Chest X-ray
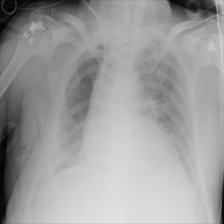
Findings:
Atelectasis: negative
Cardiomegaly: negative
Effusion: negative
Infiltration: positive
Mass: negative
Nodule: negative
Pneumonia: negative
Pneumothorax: negative
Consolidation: negative
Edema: negative
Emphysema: negative
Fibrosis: negative
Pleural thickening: negative
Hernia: negative